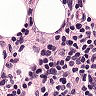
Metastatic tissue present: yes